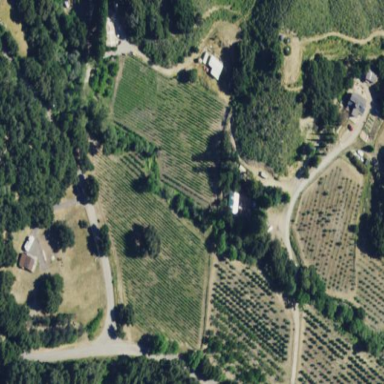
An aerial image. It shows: Orchard.